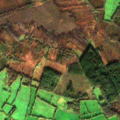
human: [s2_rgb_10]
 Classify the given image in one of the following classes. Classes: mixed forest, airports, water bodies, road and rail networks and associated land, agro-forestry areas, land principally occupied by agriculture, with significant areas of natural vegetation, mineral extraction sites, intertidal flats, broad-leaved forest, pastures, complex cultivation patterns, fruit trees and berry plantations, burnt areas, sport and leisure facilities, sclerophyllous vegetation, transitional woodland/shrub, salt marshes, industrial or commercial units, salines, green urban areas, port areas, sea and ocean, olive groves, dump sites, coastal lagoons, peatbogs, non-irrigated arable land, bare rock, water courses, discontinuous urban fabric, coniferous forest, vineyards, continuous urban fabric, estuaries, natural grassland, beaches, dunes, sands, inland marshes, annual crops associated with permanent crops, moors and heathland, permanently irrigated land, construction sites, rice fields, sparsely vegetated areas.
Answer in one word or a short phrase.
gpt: pastures, coniferous forest, peatbogs